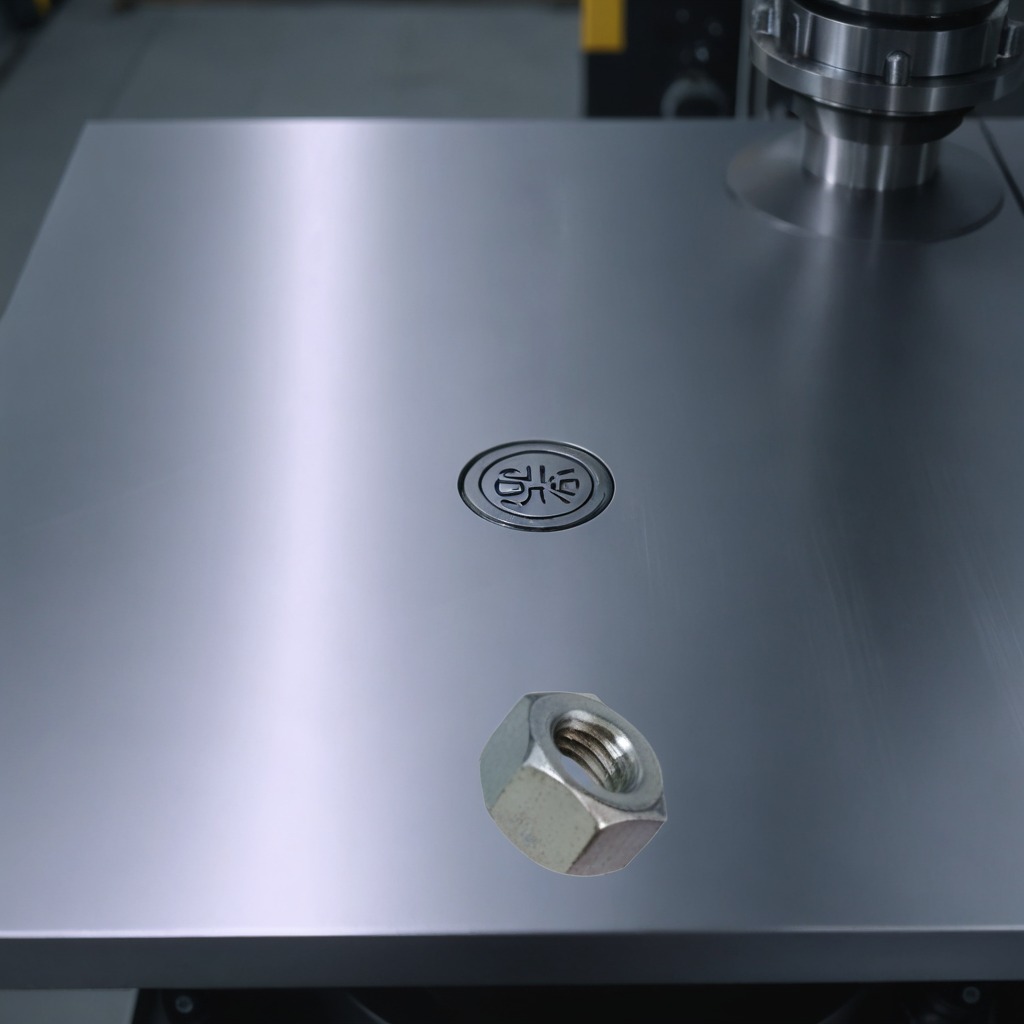
A metal nut is lying on the metal table in a machine shop under fluorescent lights.